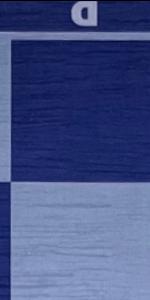
Label: Empty